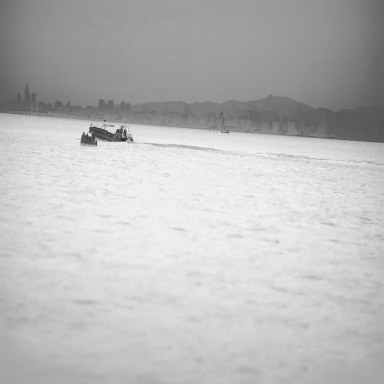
There are four bulk_carriers in the infrared image.